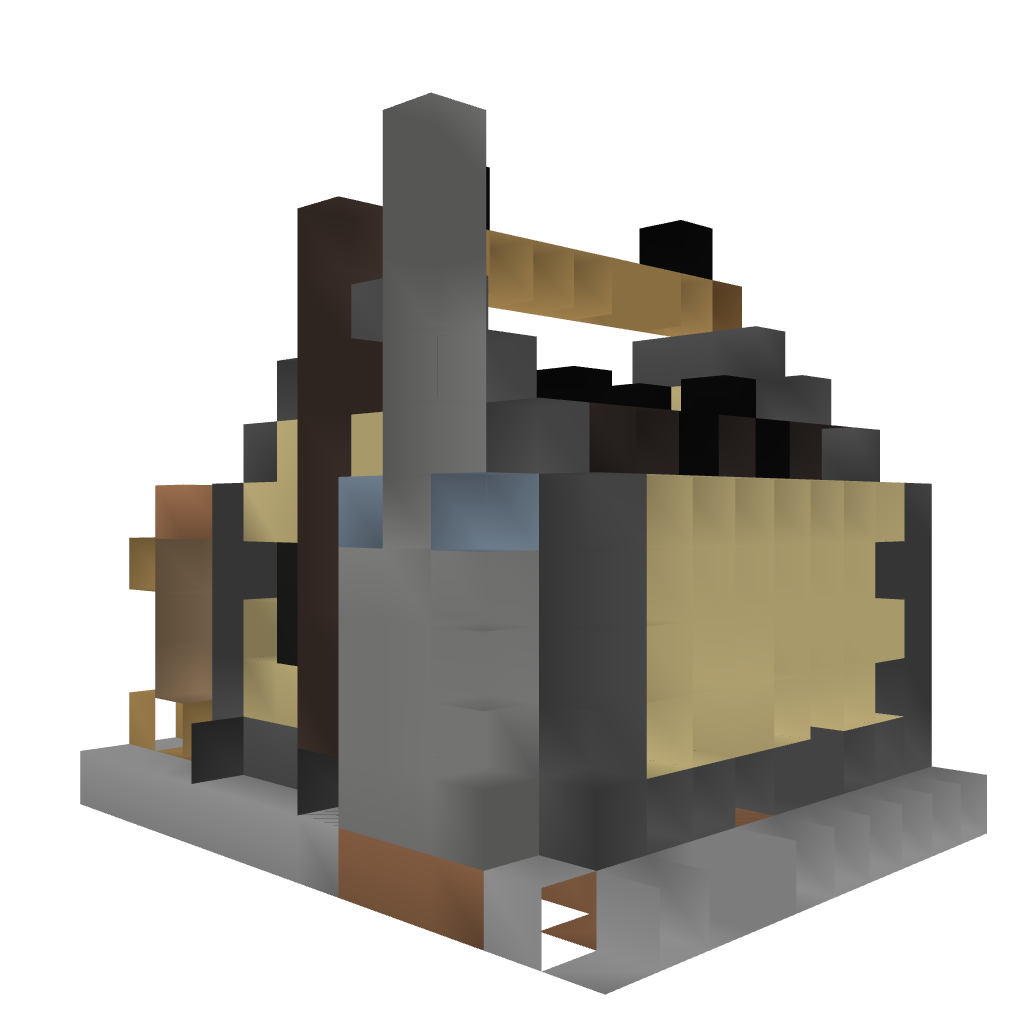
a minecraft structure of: Advanced Shop